Question: Count the number of objects in the diagram.
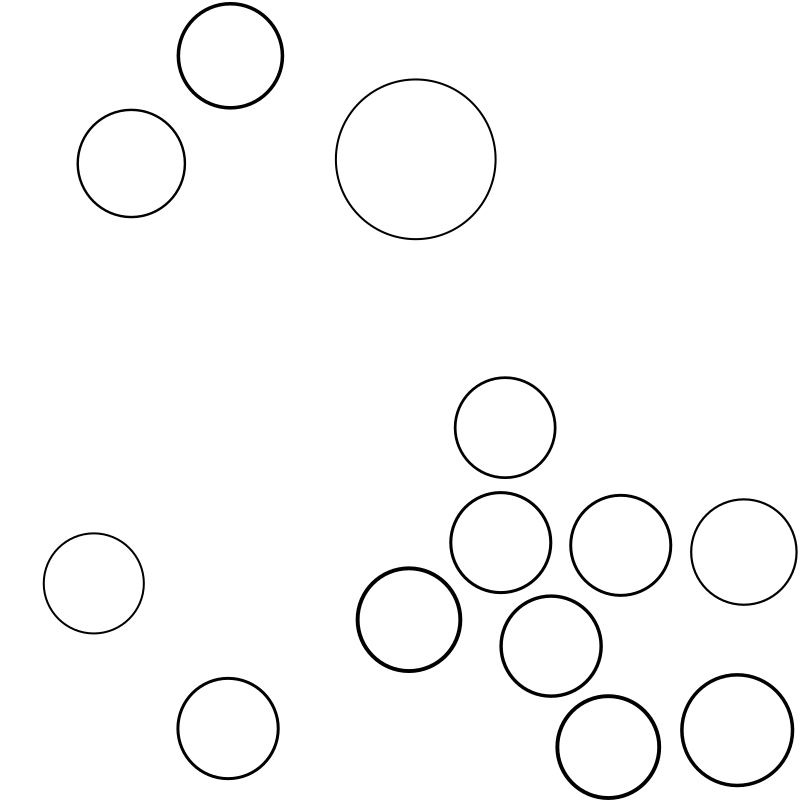
Answer: 13